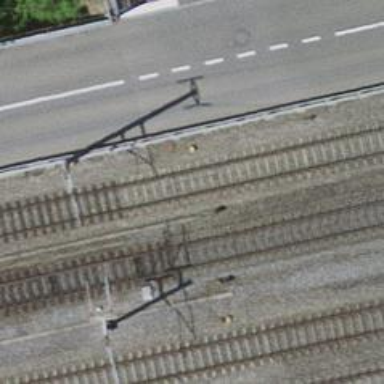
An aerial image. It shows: Bridge with single railway track electrified by contact line.